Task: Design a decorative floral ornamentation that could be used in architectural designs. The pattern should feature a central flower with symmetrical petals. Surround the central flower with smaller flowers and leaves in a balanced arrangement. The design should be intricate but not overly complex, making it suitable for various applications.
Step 842:
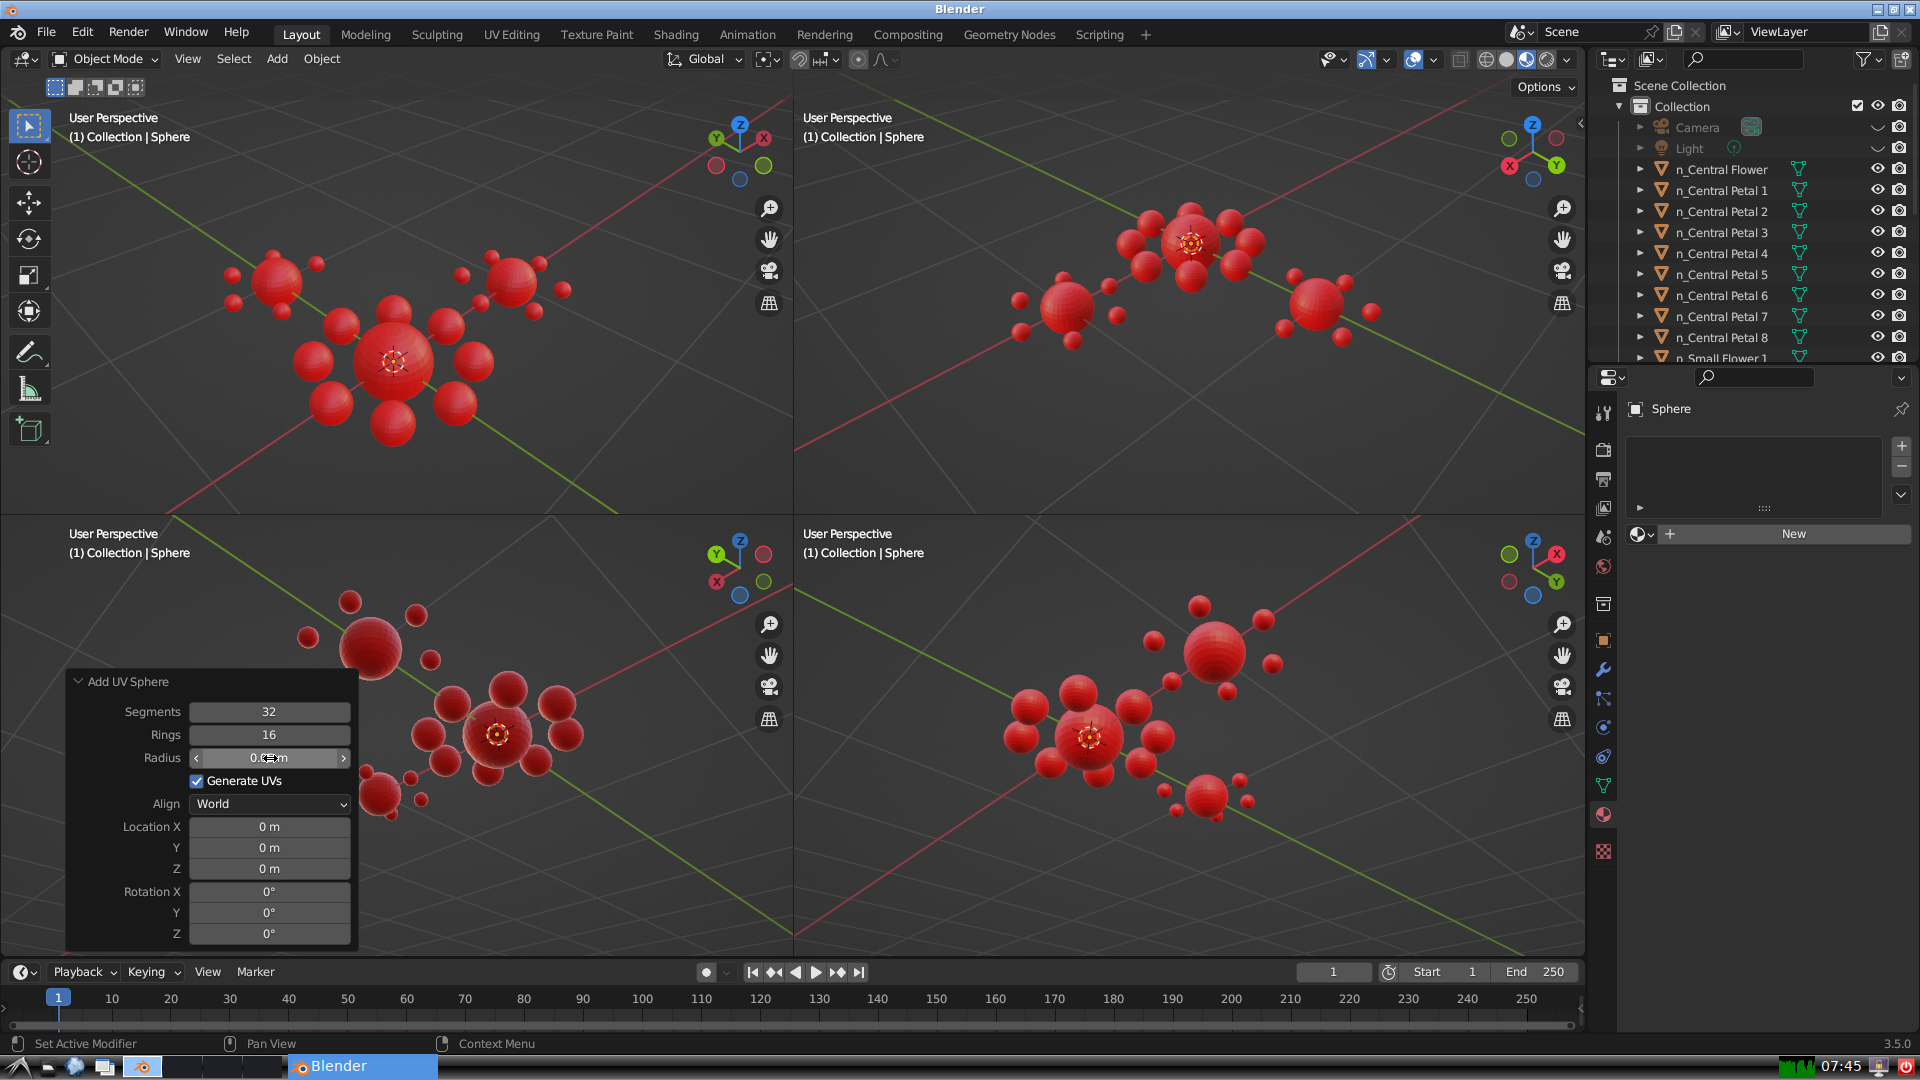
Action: click: no